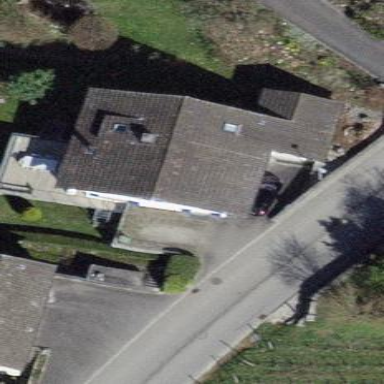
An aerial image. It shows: Building with tiled roof.